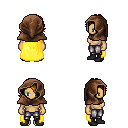
a pixel art fantasy rpg character, female body template, human, tanned skin, yellow cape, metal pants, dark blonde swoop hairstyle, cloth hood, black shoes, four views (front, back, left, right), 2x2 character sprite sheet, small pixel art, hard edges, no anti-aliasing